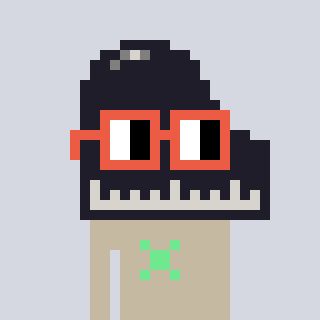
a pixel art character with square orange glasses, a piano-shaped head and a bege-colored body on a cool background